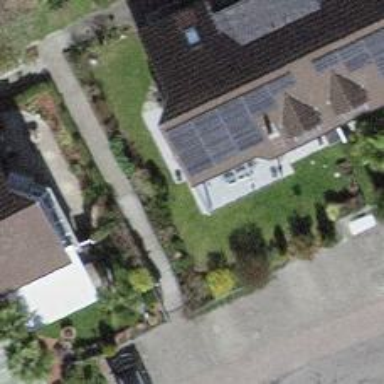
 consisting of solar photovoltaic panels."